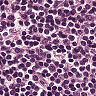
Metastatic tissue present: no